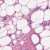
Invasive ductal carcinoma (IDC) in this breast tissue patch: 0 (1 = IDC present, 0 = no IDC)